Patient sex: M
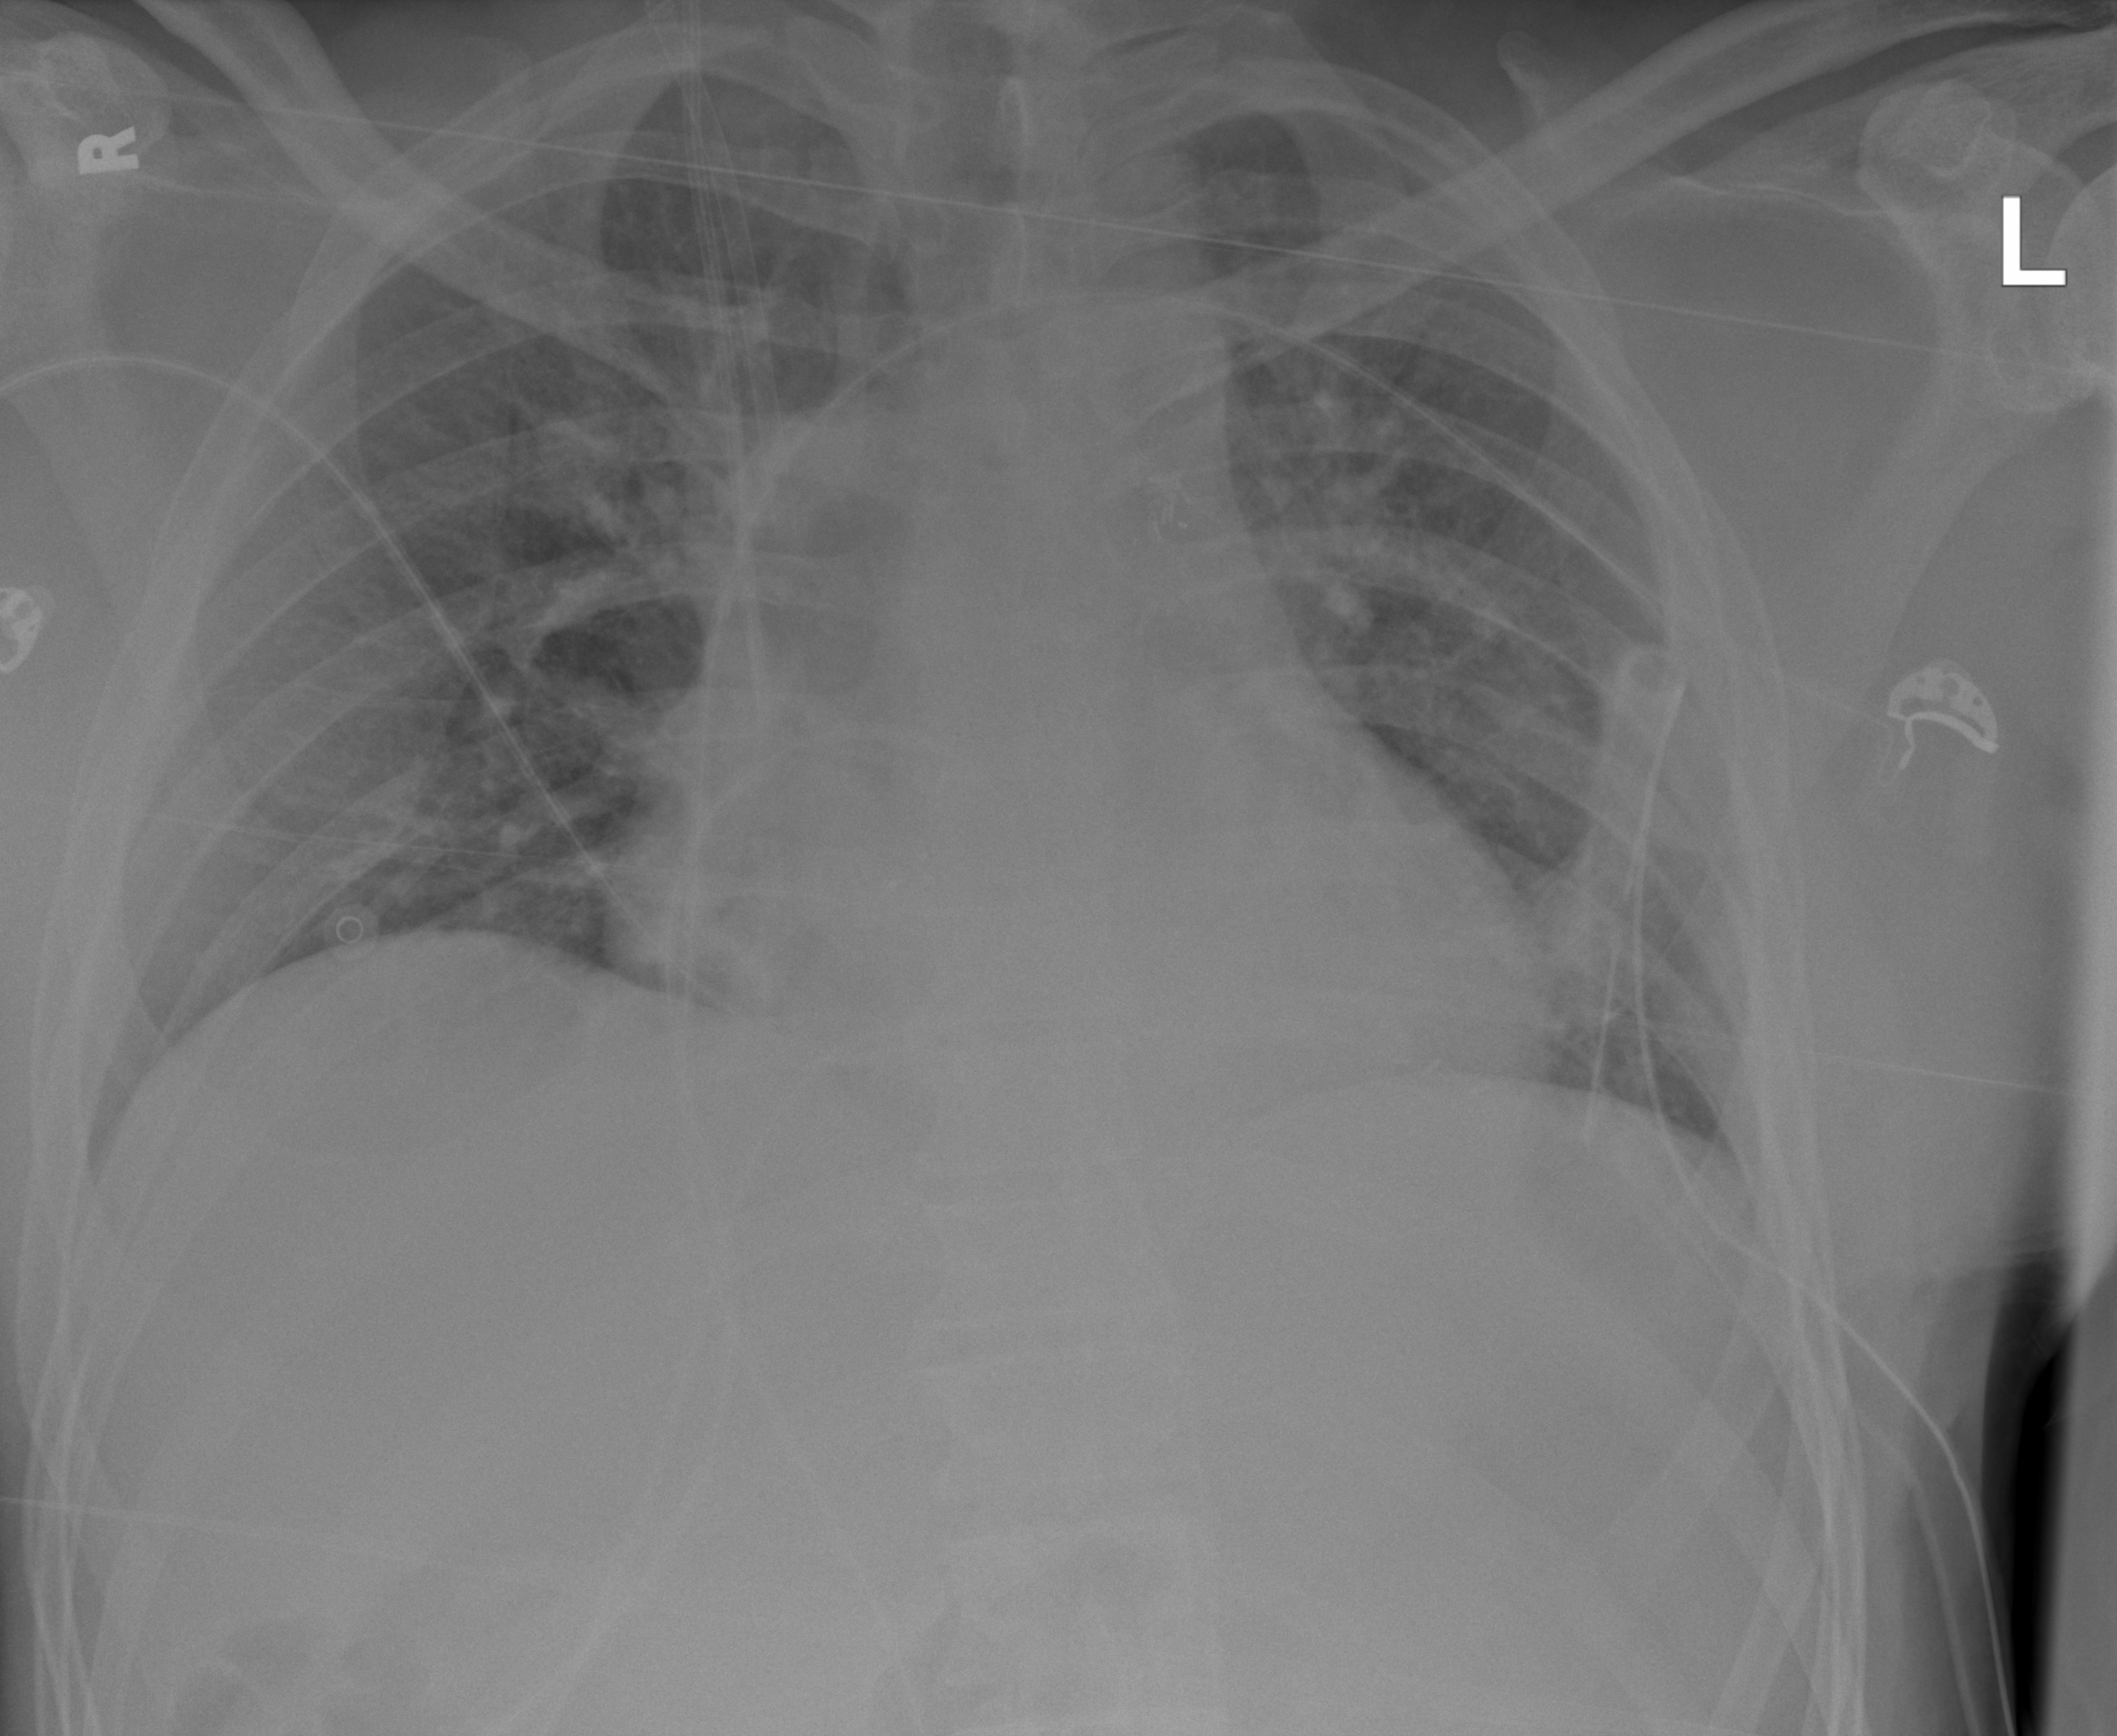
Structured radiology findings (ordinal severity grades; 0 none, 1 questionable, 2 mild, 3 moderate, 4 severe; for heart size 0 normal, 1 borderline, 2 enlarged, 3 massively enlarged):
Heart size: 0
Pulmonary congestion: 3
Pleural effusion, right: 0
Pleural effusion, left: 2
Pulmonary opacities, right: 2
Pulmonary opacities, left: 2
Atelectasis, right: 2
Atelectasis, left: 2